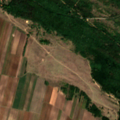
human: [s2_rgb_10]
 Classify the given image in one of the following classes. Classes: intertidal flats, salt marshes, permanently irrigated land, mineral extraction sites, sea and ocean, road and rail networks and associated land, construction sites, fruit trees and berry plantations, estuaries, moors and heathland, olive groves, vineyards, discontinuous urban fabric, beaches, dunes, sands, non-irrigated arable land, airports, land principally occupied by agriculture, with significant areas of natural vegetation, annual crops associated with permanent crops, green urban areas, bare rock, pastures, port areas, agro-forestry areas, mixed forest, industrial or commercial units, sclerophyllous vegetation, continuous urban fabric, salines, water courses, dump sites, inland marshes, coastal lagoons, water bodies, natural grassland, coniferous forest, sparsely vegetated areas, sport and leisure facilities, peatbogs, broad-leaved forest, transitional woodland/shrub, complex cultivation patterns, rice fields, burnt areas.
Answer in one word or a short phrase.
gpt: non-irrigated arable land, pastures, broad-leaved forest, transitional woodland/shrub